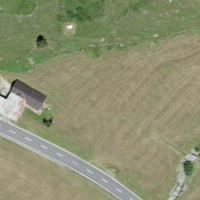
EUNIS habitat code: 26
Species observed at this site:
Saxifraga aizoides